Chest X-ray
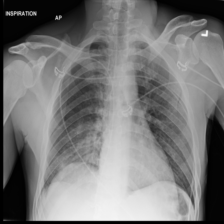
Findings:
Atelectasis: negative
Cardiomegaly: negative
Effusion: negative
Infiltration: negative
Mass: negative
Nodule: negative
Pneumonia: negative
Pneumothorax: negative
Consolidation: negative
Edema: negative
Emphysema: negative
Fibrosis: negative
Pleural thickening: negative
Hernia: negative